Question: I am new to ios development.
I have created an app with phonegap its working fine with android.
But for IOS its not working. I have installed all the plugins.
Right now i am testing the camera plugin.
But its showing the following error.
'''
Error: Can't find variable: Camera ionic.bundle.js:20306
clickPicture@file:///private/var/mobile/Containers/Bundle/Application/CF215D1D-130F-4901-B935-C086A94A5579/test_proj.app/www/app/common/camera-service.js:11:38
_takePicture@file:///private/var/mobile/Containers/Bundle/Application/CF215D1D-130F-4901-B935-C086A94A5579/test_proj.app/www/app/registration/registeration-controller.js:54:44
$parseFunctionCall@file:///private/var/mobile/Containers/Bundle/Application/CF215D1D-130F-4901-B935-C086A94A5579/test_proj.app/www/lib/ionic/js/ionic.bundle.js:21044:23
file:///private/var/mobile/Containers/Bundle/Application/CF215D1D-130F-4901-B935-C086A94A5579/test_proj.app/www/lib/ionic/js/ionic.bundle.js:53439:21
$eval@file:///private/var/mobile/Containers/Bundle/Application/CF215D1D-130F-4901-B935-C086A94A5579/test_proj.app/www/lib/ionic/js/ionic.bundle.js:23100:28
$apply@file:///private/var/mobile/Containers/Bundle/Application/CF215D1D-130F-4901-B935-C086A94A5579/test_proj.app/www/lib/ionic/js/ionic.bundle.js:23199:28
file:///private/var/mobile/Containers/Bundle/Application/CF215D1D-130F-4901-B935-C086A94A5579/test_proj.app/www/lib/ionic/js/ionic.bundle.js:53438:19
eventHandler@file:///private/var/mobile/Containers/Bundle/Application/CF215D1D-130F-4901-B935-C086A94A5579/test_proj.app/www/lib/ionic/js/ionic.bundle.js:11713:25
dispatchEvent@[native code]
triggerMouseEvent@file:///private/var/mobile/Containers/Bundle/Application/CF215D1D-130F-4901-B935-C086A94A5579/test_proj.app/www/lib/ionic/js/ionic.bundle.js:2863:20
tapClick@file:///private/var/mobile/Containers/Bundle/Application/CF215D1D-130F-4901-B935-C086A94A5579/test_proj.app/www/lib/ionic/js/ionic.bundle.js:2852:20
tapTouchEnd@file:///private/var/mobile/Containers/Bundle/Application/CF215D1D-130F-4901-B935-C086A94A5579/test_proj.app/www/lib/ionic/js/ionic.bundle.js:2975:13
'''
there are two config.xml files in my project
one is in 'root' folder and other one is in 'staging' folder
i made entry of camera plugin in both files as well as tried with individuals file.
i have tried with two types of entries in config.xml
first one :
'''
<feature name="Camera">
<param name="ios-package" value="org.apache.cordova.camera" />
</feature>
'''
Second one
'''
<feature name="Camera">
<param name="ios-package" value="CDVCamera" />
</feature>
'''
But its continuously showing the same error.
here is my project file structure.
i am trying to fix it from last two days. But dont know where i am wrong.

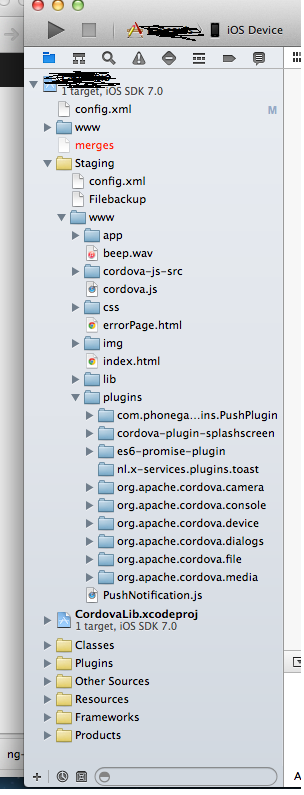
Answer: After spent a lot of time. I found that the plugin was not updating 'ionic.bundle.js' for that i just run the 'cordova platform update ios' command.
And now its working fine.